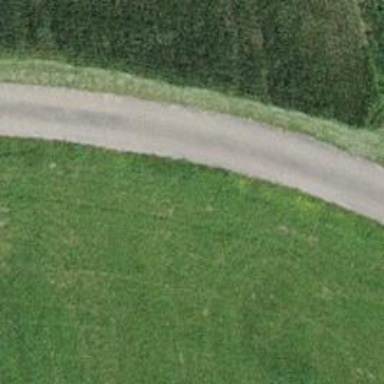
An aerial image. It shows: Asphalt track with grade1 tracktype.